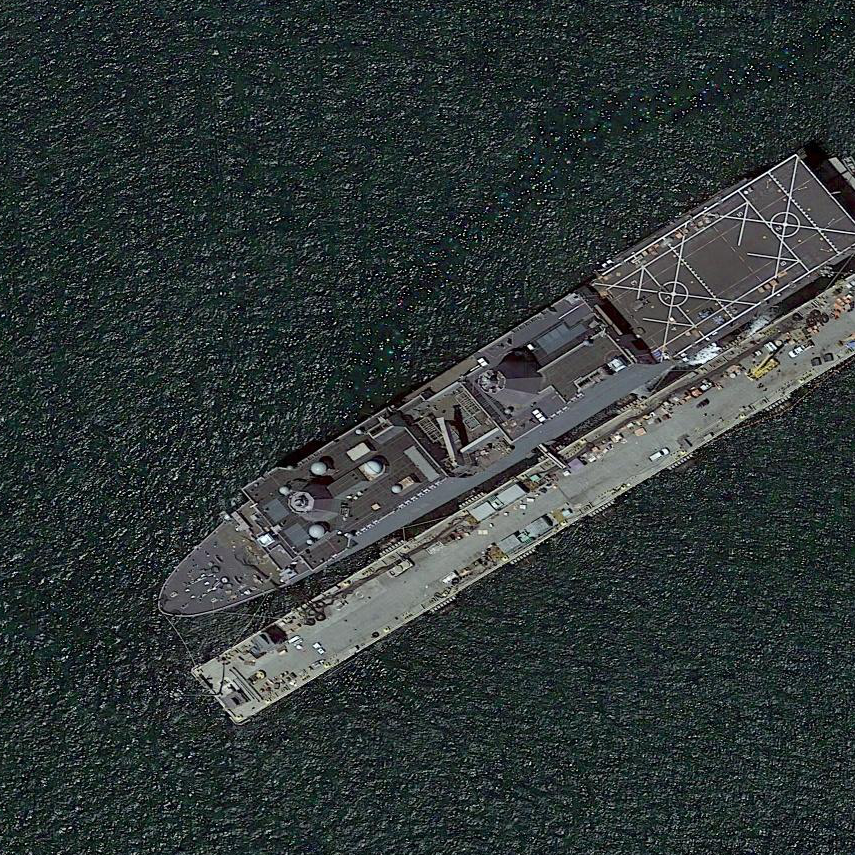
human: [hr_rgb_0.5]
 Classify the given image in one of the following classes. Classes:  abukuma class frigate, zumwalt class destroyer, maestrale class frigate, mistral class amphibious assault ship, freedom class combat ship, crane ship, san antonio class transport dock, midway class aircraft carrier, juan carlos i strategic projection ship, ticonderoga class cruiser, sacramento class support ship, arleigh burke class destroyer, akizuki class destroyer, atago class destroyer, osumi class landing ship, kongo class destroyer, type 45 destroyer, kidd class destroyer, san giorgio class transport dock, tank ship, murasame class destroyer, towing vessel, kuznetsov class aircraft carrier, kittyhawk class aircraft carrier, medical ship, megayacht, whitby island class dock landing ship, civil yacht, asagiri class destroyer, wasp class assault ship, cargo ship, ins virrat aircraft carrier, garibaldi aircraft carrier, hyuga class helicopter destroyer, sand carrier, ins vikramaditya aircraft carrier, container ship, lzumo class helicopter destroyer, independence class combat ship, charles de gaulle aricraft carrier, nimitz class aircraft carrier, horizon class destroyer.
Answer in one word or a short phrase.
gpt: San Antonio class transport dock